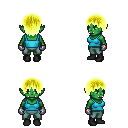
a pixel art fantasy rpg character, female body template, orc, green skin, teal pirate shirt, teal pants, gold plain hairstyle, metal gloves, black shoes, four views (front, back, left, right), 2x2 character sprite sheet, small pixel art, hard edges, no anti-aliasing